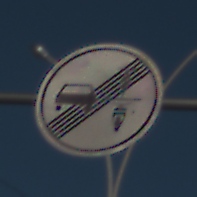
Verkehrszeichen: EndeVerbotUeberholenEinspurigeFahrzeuge
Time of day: MorningAfternoon
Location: Outdoor (Urban)
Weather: Clear
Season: NotSpecified
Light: Natural